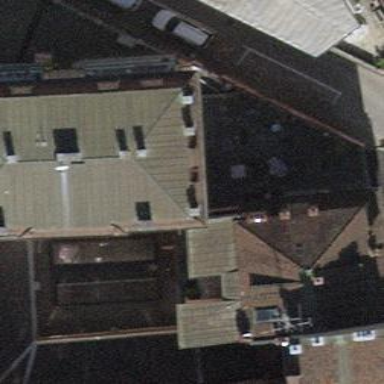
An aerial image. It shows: Beautiful apartment building with mansard roof.